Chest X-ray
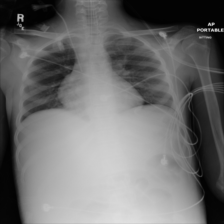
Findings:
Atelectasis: negative
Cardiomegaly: negative
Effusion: negative
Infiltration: negative
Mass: negative
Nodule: negative
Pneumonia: negative
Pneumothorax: negative
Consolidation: negative
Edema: negative
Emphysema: negative
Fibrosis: negative
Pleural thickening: negative
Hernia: negative